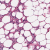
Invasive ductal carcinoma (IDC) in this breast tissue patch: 0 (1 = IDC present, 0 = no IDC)